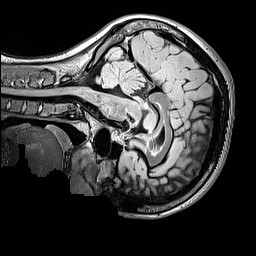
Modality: FLAIR
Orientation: sagittal
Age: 14
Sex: female
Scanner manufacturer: siemens
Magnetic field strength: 3 T
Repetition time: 5 s
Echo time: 0.388 s